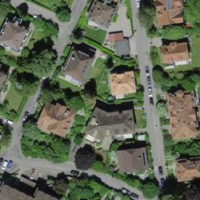
EUNIS habitat code: 55
Species observed at this site:
Symphoricarpos albus